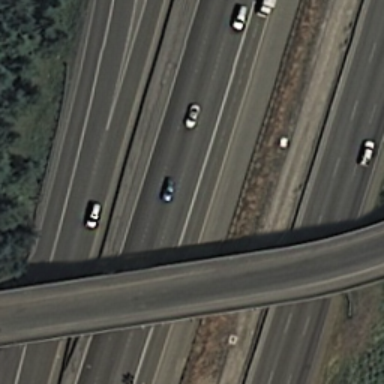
An overpass with a road go across another roads diagonally .